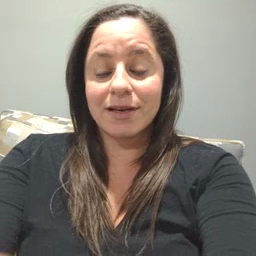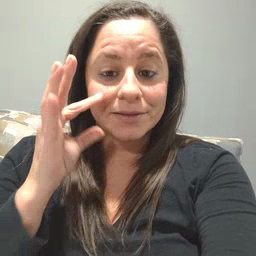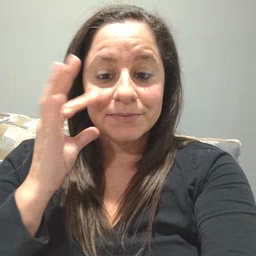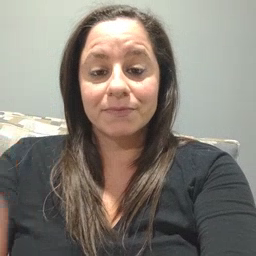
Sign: cat